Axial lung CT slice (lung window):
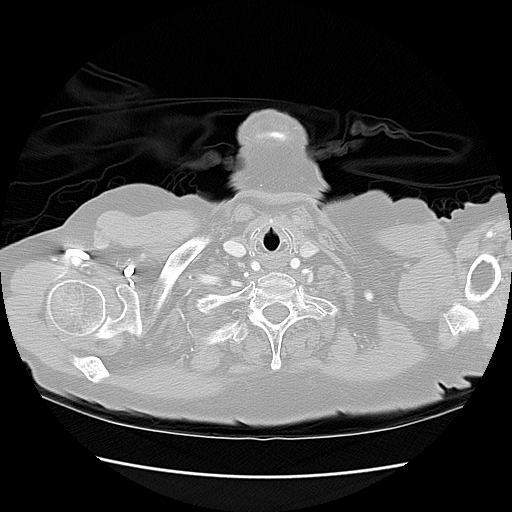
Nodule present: no